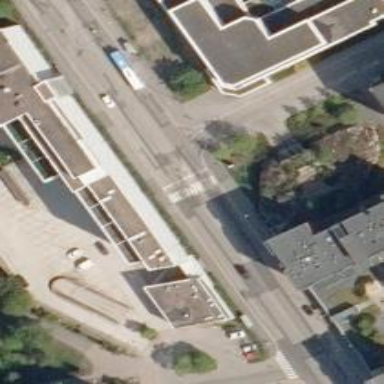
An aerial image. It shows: Tram level crossing on railway.